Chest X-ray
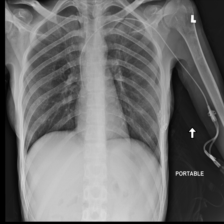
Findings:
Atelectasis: negative
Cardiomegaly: negative
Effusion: negative
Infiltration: negative
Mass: negative
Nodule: negative
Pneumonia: negative
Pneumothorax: negative
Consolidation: negative
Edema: negative
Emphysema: negative
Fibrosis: negative
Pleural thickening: negative
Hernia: negative